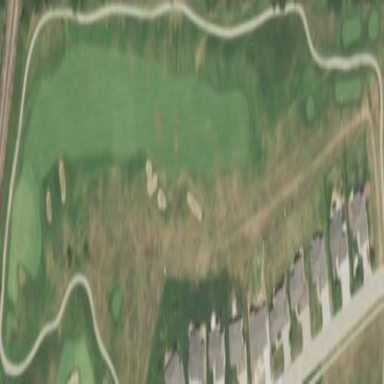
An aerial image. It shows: Area with grass used as rough in golf course.